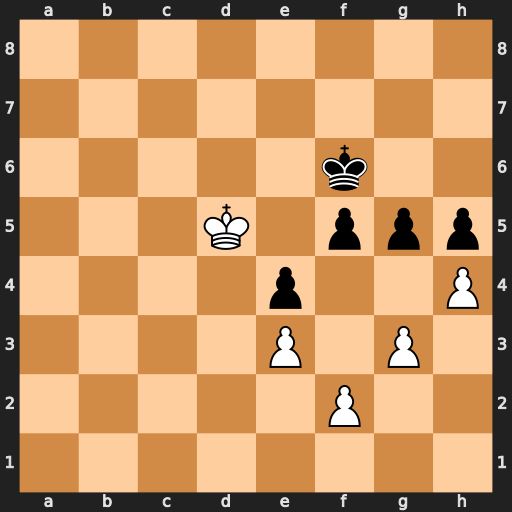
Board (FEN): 8/8/5k2/3K1ppp/4p2P/4P1P1/5P2/8
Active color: w
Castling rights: -
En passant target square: -
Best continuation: hxg5+ Kxg5 Ke5 Kg4 Ke6